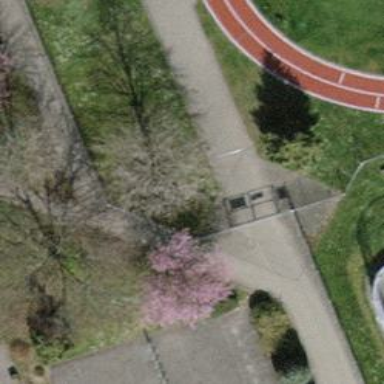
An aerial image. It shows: Gate.